Question: is it possible to that I can configure a site in IIS Manager with two different physical paths (2 subfolders)?
Thank you ;-)

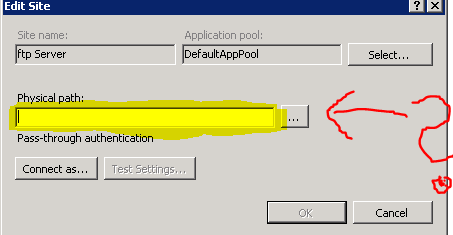
Answer: No, you can only specify one path for the site, that is the path for loading the site's default document and configuration file (web.config) etc. But you can <URL> for the website.